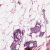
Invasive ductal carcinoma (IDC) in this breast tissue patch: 0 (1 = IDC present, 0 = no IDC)